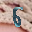
Label: 6